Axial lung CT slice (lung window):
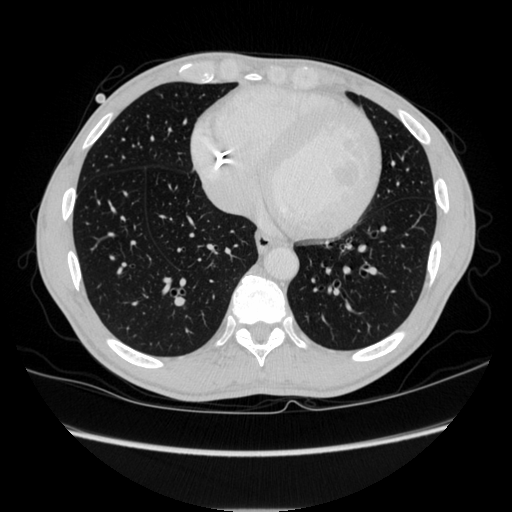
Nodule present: no